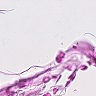
Metastatic tissue present: no